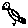
Label: bird